Имеются два сосуда. В первом из них находится кипящая вода $(t_1= 100~{}^\circ\mathrm C)$. Во втором теплоизолированном сосуде находится смесь воды и льда $(t_2 = 0~{}^\circ\mathrm C)$. Сосуды соединены металлическим стержнем длиной $L = 50~ см$, по которому тепловая энергия от кипящей воды передаётся тающему льду (см. рис.). Стержень не теплоизолирован, и поэтому часть тепловой энергии рассеивается в окружающее пространство. Стрелками на рисунке указаны направления тепловых потоков. На приведённом графике показано распределение температуры вдоль стержня.
Определите графически, какая доля тепловой энергии, поступающей в левый конец стержня от сосуда с кипящей водой, рассеивается в окружающее пространство.
Во сколько раз быстрее растает весь лёд во втором сосуде, если поверхность стержня покрыть теплоизолирующим слоем? Тепловой поток через слой вещества толщиной $\Delta x$ пропорционален разности температур $\Delta t$ между поверхностями, ограничивающими слой, и обратно пропорционален толщине: $\Delta Q \propto \Delta t/\Delta x$.
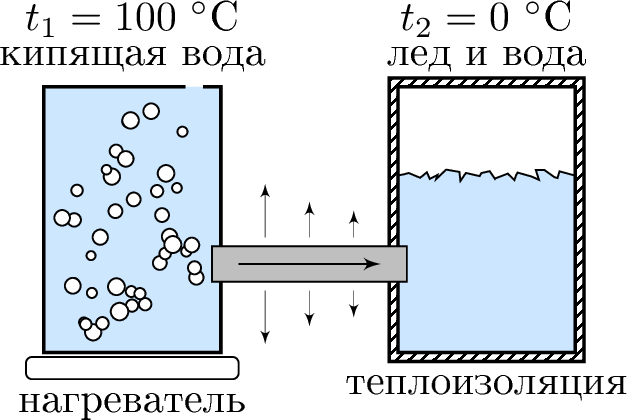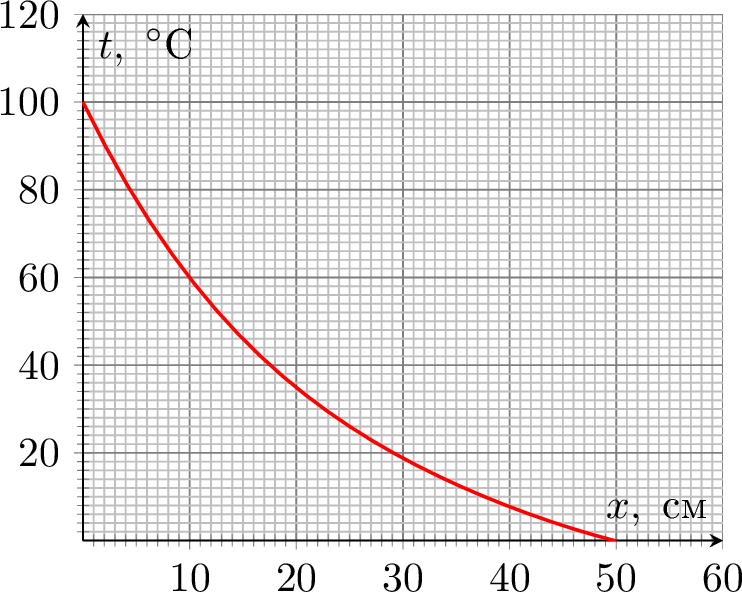
Темы:
T, Теплопроводность, Всероссийские, Теплота, Температура, Обработка графика, Теплообмен